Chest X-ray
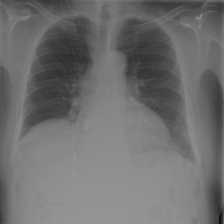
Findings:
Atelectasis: negative
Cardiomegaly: negative
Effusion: negative
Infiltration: negative
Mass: negative
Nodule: negative
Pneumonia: negative
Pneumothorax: negative
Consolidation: negative
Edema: negative
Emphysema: negative
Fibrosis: negative
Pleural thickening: negative
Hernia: negative